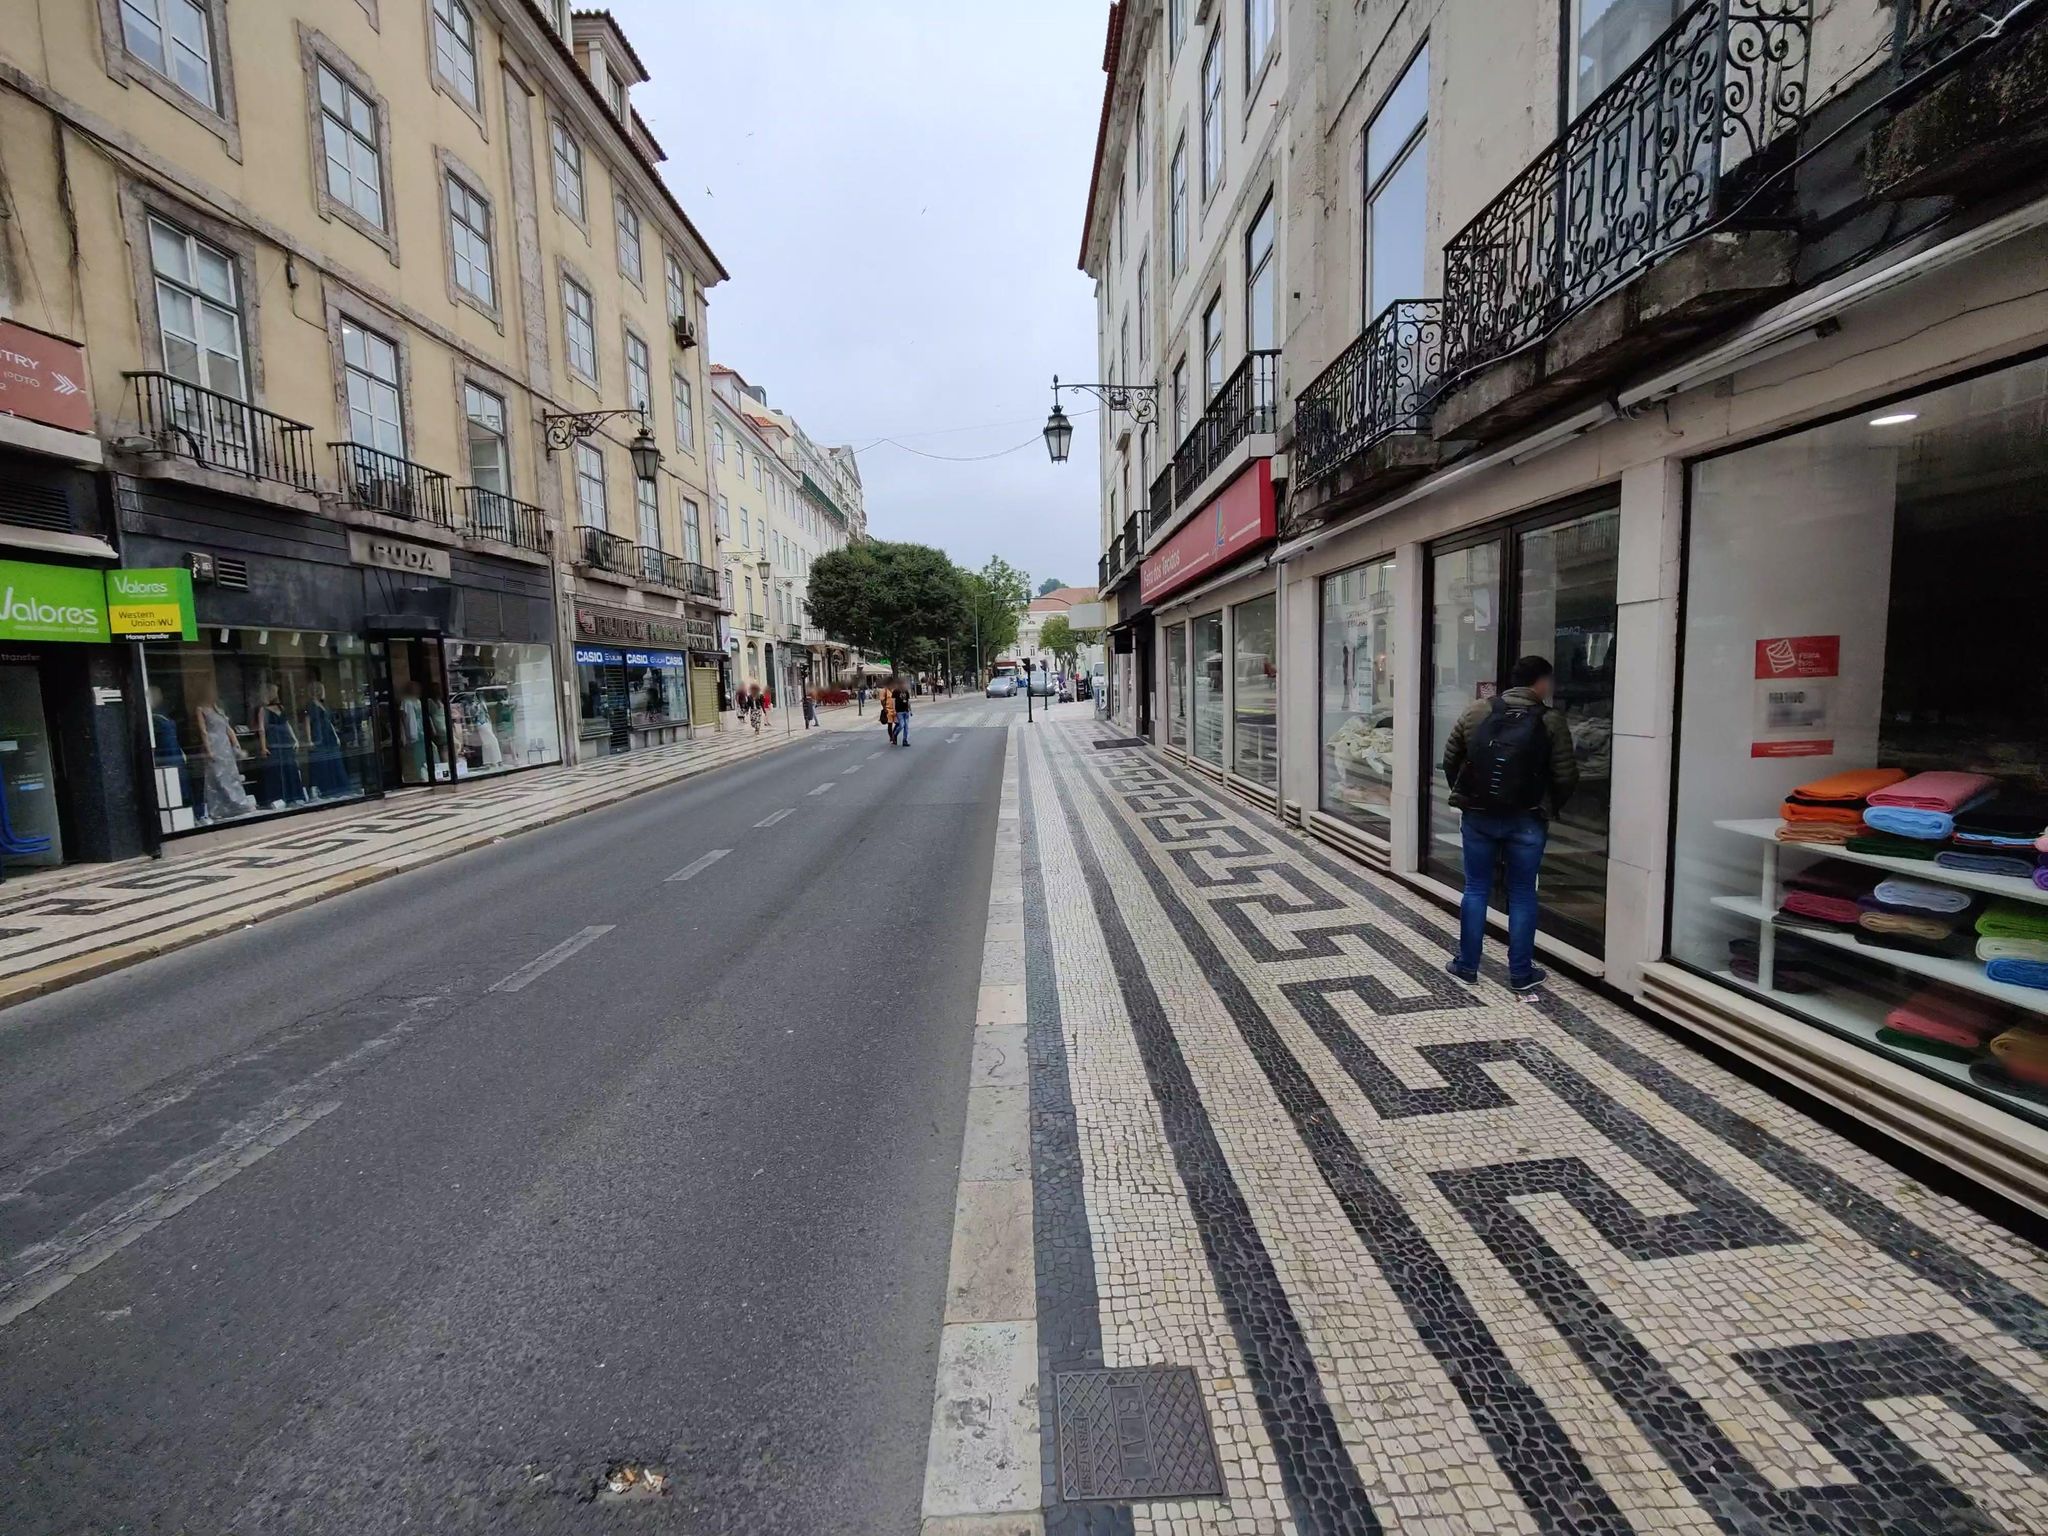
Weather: clear
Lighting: day
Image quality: good
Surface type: walking surface
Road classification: tertiary
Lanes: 2
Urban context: urban centre
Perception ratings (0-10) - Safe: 6.67, Lively: 8.56, Beautiful: 3.04, Boring: 1.56, Depressing: 1.35, Wealthy: 2.65